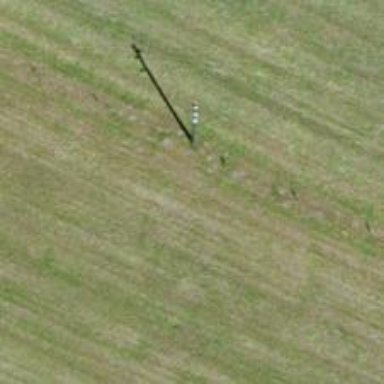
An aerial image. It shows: Power pole.